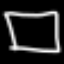
Label: square